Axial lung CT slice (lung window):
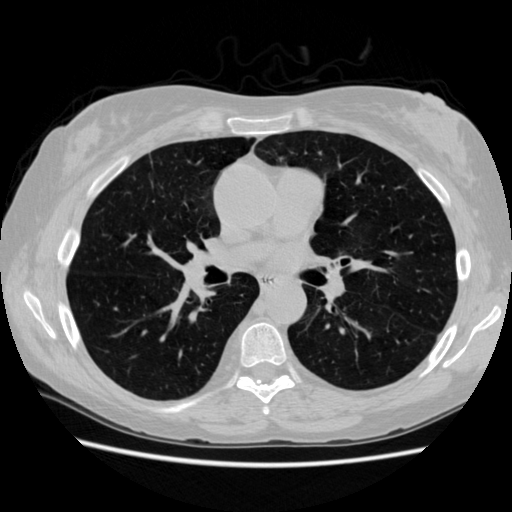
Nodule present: no